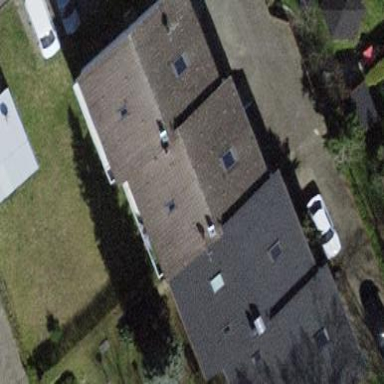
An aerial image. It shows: Gabled roofed house.